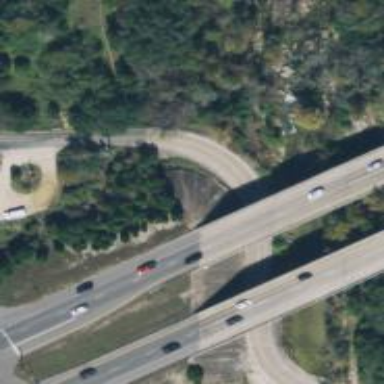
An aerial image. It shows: Bridge on trunk expressway.